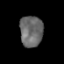
Tissue: prostate
Cell type: Epithelial cells
Senescence score: 0.3375
Nuclear area (px): 704
Mean DAPI intensity: 105.213